Interaction volume radius: 5 \u00c5
Interaction volume height: 40 \u00c5
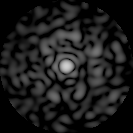
Disorder parameter: 0.8322